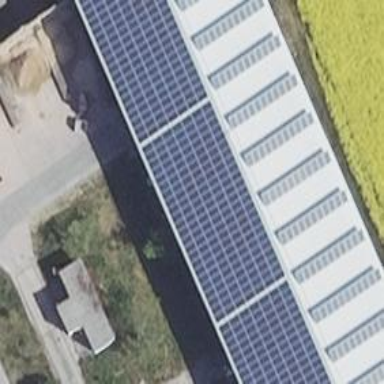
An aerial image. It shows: Solar photovoltaic panel generator producing electricity as small installation.